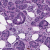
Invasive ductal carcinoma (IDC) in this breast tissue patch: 1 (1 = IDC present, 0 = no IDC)